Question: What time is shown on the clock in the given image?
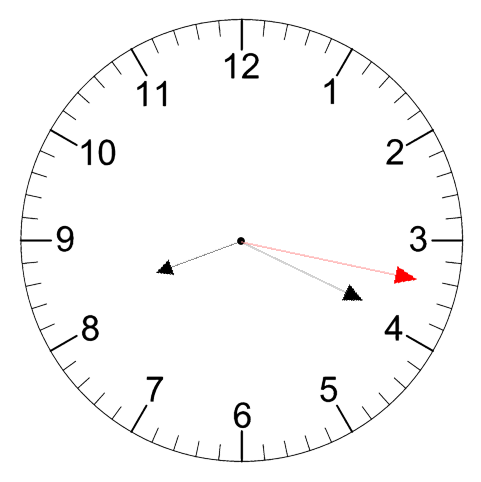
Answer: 08:19:17